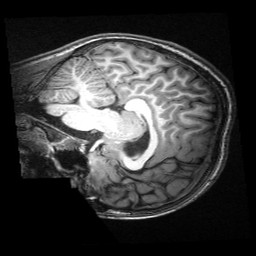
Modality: T1w
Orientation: sagittal
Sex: male